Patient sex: F
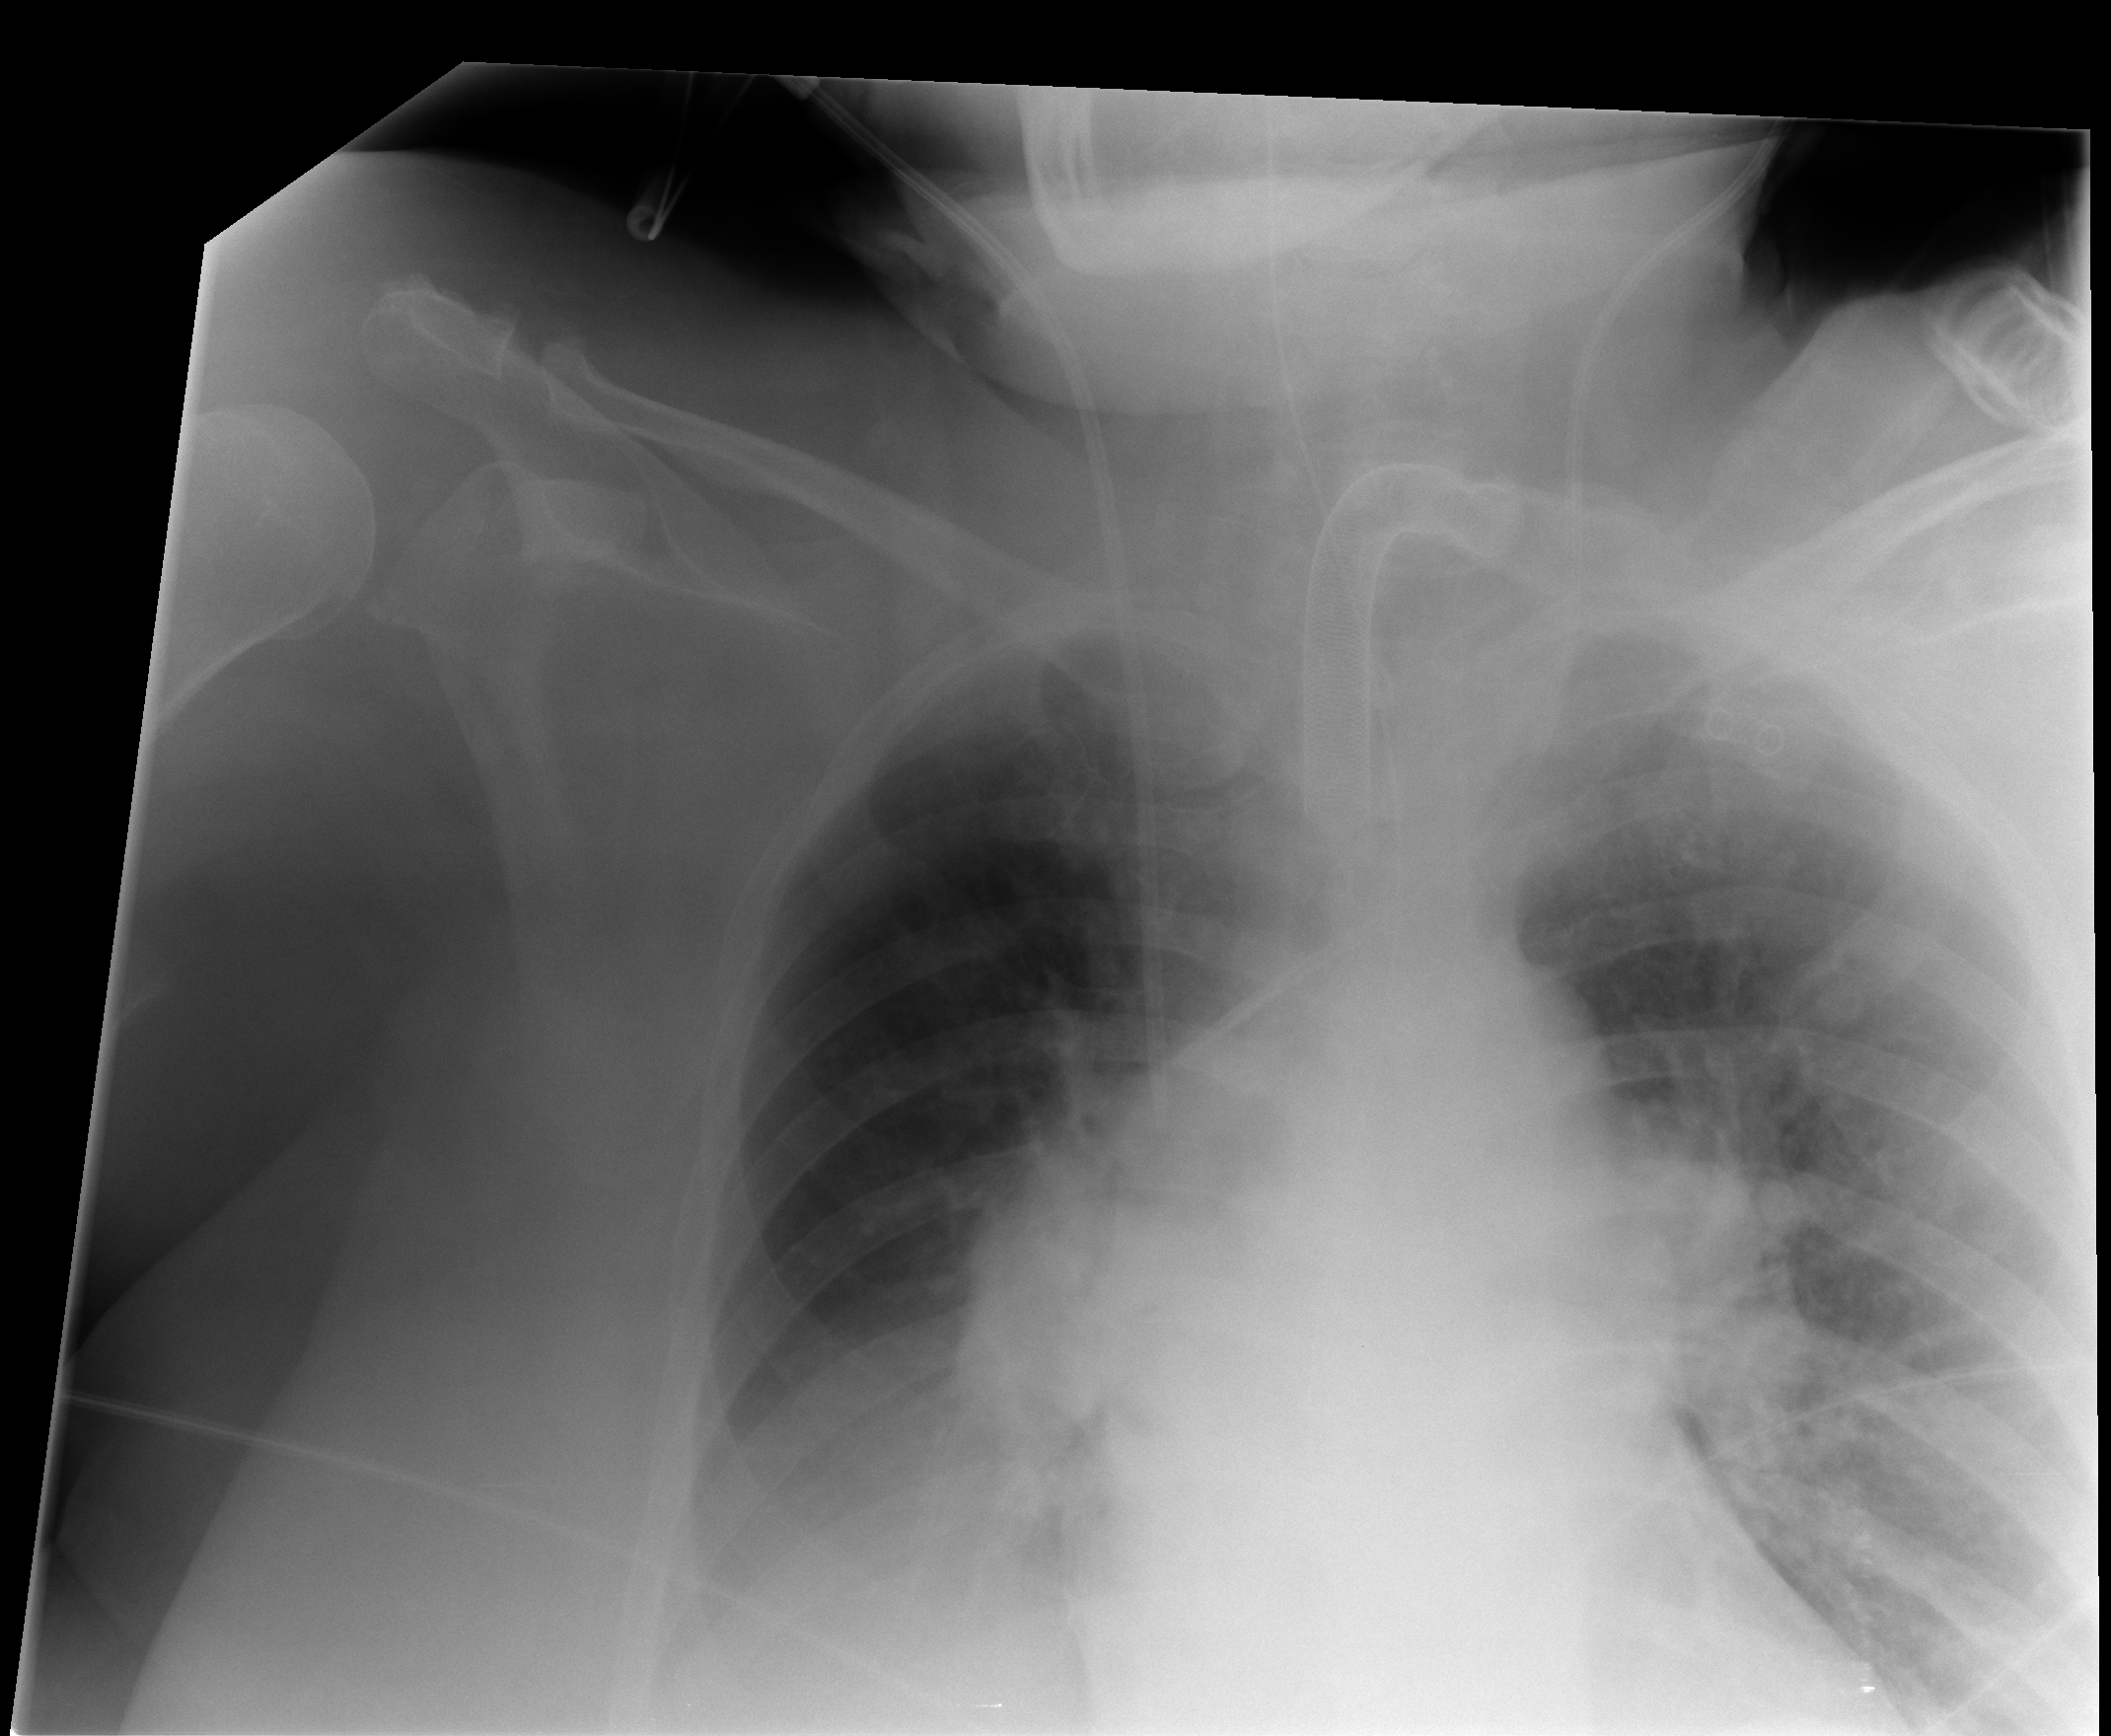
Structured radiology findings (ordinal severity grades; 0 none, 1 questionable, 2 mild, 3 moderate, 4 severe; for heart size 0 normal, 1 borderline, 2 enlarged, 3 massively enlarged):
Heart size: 2
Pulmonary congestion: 0
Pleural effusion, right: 0
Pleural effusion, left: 0
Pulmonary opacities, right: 0
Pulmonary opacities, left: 2
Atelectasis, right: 2
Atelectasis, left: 2